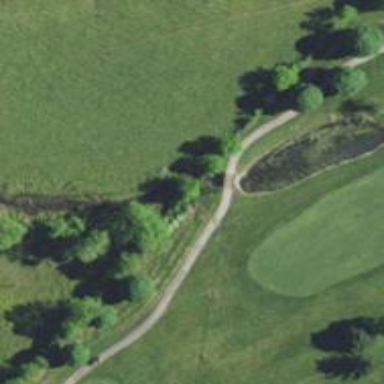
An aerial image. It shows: Service road on bridge designed for golf cartpath.